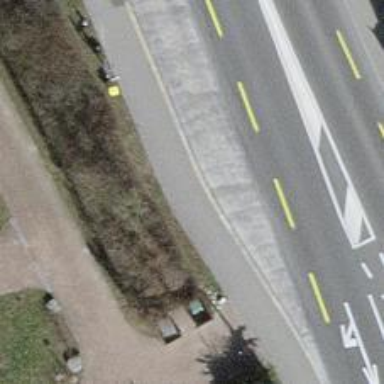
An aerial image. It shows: Platform for public transport. The platform is located by the road.